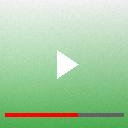
Screen state: on